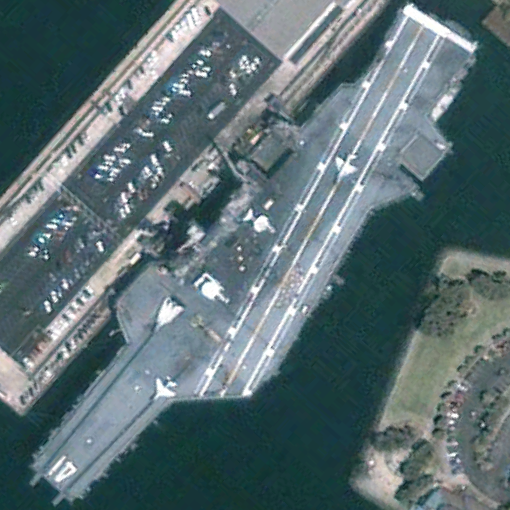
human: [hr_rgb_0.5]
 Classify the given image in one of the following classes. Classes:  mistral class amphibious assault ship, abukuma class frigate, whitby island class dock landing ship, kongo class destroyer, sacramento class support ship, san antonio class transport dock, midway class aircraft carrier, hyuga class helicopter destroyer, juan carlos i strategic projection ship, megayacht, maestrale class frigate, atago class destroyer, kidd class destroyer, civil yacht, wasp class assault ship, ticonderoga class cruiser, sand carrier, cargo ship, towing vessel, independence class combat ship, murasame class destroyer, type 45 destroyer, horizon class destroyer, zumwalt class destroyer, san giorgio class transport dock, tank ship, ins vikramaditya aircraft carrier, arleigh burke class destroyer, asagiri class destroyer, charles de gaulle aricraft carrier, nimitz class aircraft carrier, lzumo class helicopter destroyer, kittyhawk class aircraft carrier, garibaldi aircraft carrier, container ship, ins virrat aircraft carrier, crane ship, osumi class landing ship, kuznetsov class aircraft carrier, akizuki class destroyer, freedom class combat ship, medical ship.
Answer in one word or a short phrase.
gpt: Midway class aircraft carrier